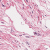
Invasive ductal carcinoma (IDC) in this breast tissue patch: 0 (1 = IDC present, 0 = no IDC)